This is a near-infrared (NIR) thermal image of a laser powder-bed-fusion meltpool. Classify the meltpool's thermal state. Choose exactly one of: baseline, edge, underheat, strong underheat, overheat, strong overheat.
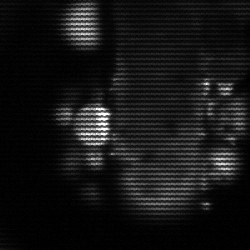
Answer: strong underheat